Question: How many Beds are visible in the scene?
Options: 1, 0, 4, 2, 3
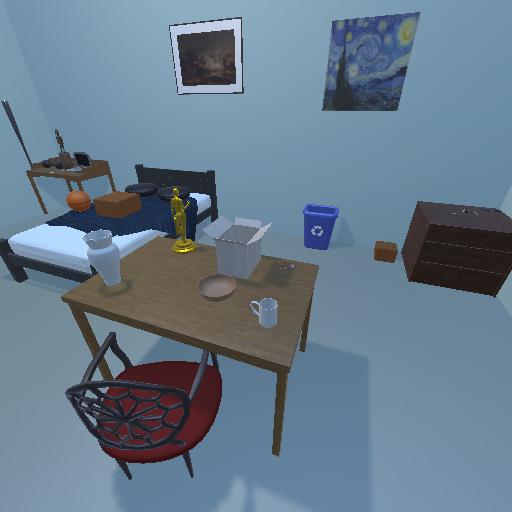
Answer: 1